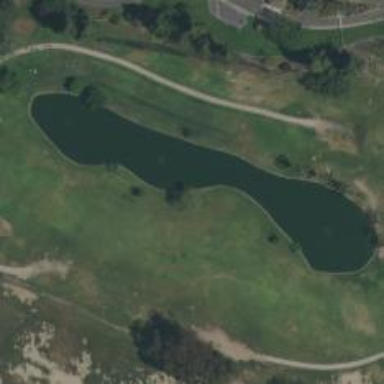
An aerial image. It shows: Golf fairway surrounded by grass.